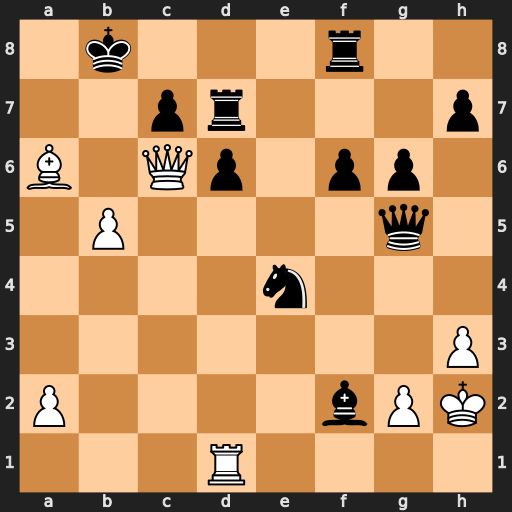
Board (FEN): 1k3r2/2pr3p/B1Qp1pp1/1P4q1/4n3/7P/P4bPK/3R4
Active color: w
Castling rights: -
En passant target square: -
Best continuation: Qb7#